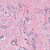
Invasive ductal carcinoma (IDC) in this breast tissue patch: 1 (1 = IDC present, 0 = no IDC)